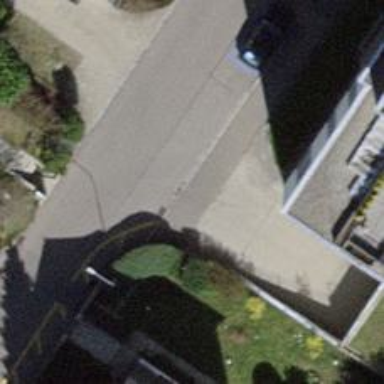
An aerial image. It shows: Unmarked crossing with traffic calming table on the road.